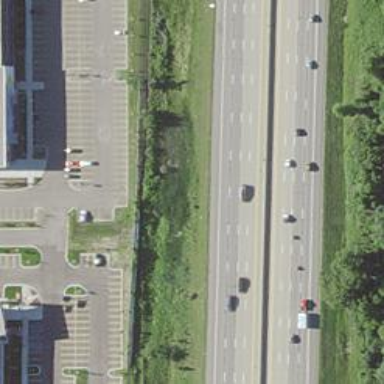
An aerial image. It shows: Asphalt motorway.